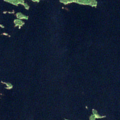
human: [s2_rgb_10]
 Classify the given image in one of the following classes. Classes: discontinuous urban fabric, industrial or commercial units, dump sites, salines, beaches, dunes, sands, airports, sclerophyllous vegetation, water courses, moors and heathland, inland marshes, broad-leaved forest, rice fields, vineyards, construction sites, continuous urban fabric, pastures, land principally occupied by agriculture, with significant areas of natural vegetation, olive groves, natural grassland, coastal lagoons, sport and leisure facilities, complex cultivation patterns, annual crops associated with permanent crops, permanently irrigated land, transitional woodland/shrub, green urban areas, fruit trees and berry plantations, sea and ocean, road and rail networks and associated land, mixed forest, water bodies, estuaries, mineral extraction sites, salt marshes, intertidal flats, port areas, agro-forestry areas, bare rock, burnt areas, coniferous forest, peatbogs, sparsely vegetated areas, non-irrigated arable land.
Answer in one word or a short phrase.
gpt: water bodies